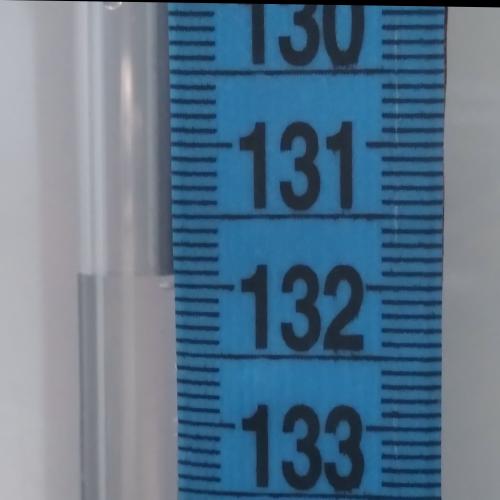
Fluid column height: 131.9 cm